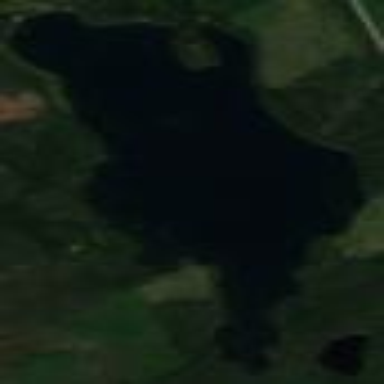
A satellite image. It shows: Lake with natural water.